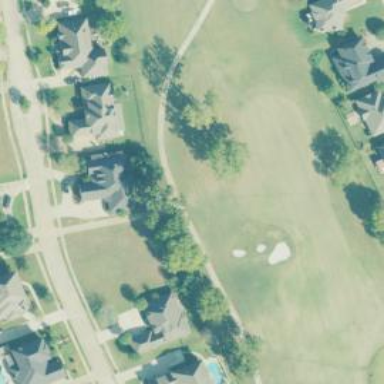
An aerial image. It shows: Footway that doubles as golf path.